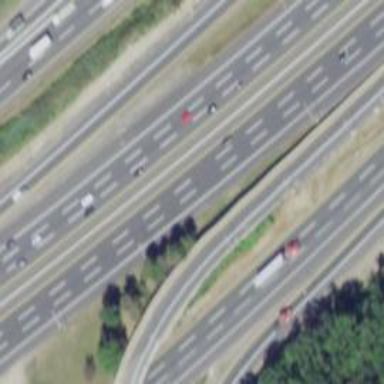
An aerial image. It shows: Interchange junction on motorway link.